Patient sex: M
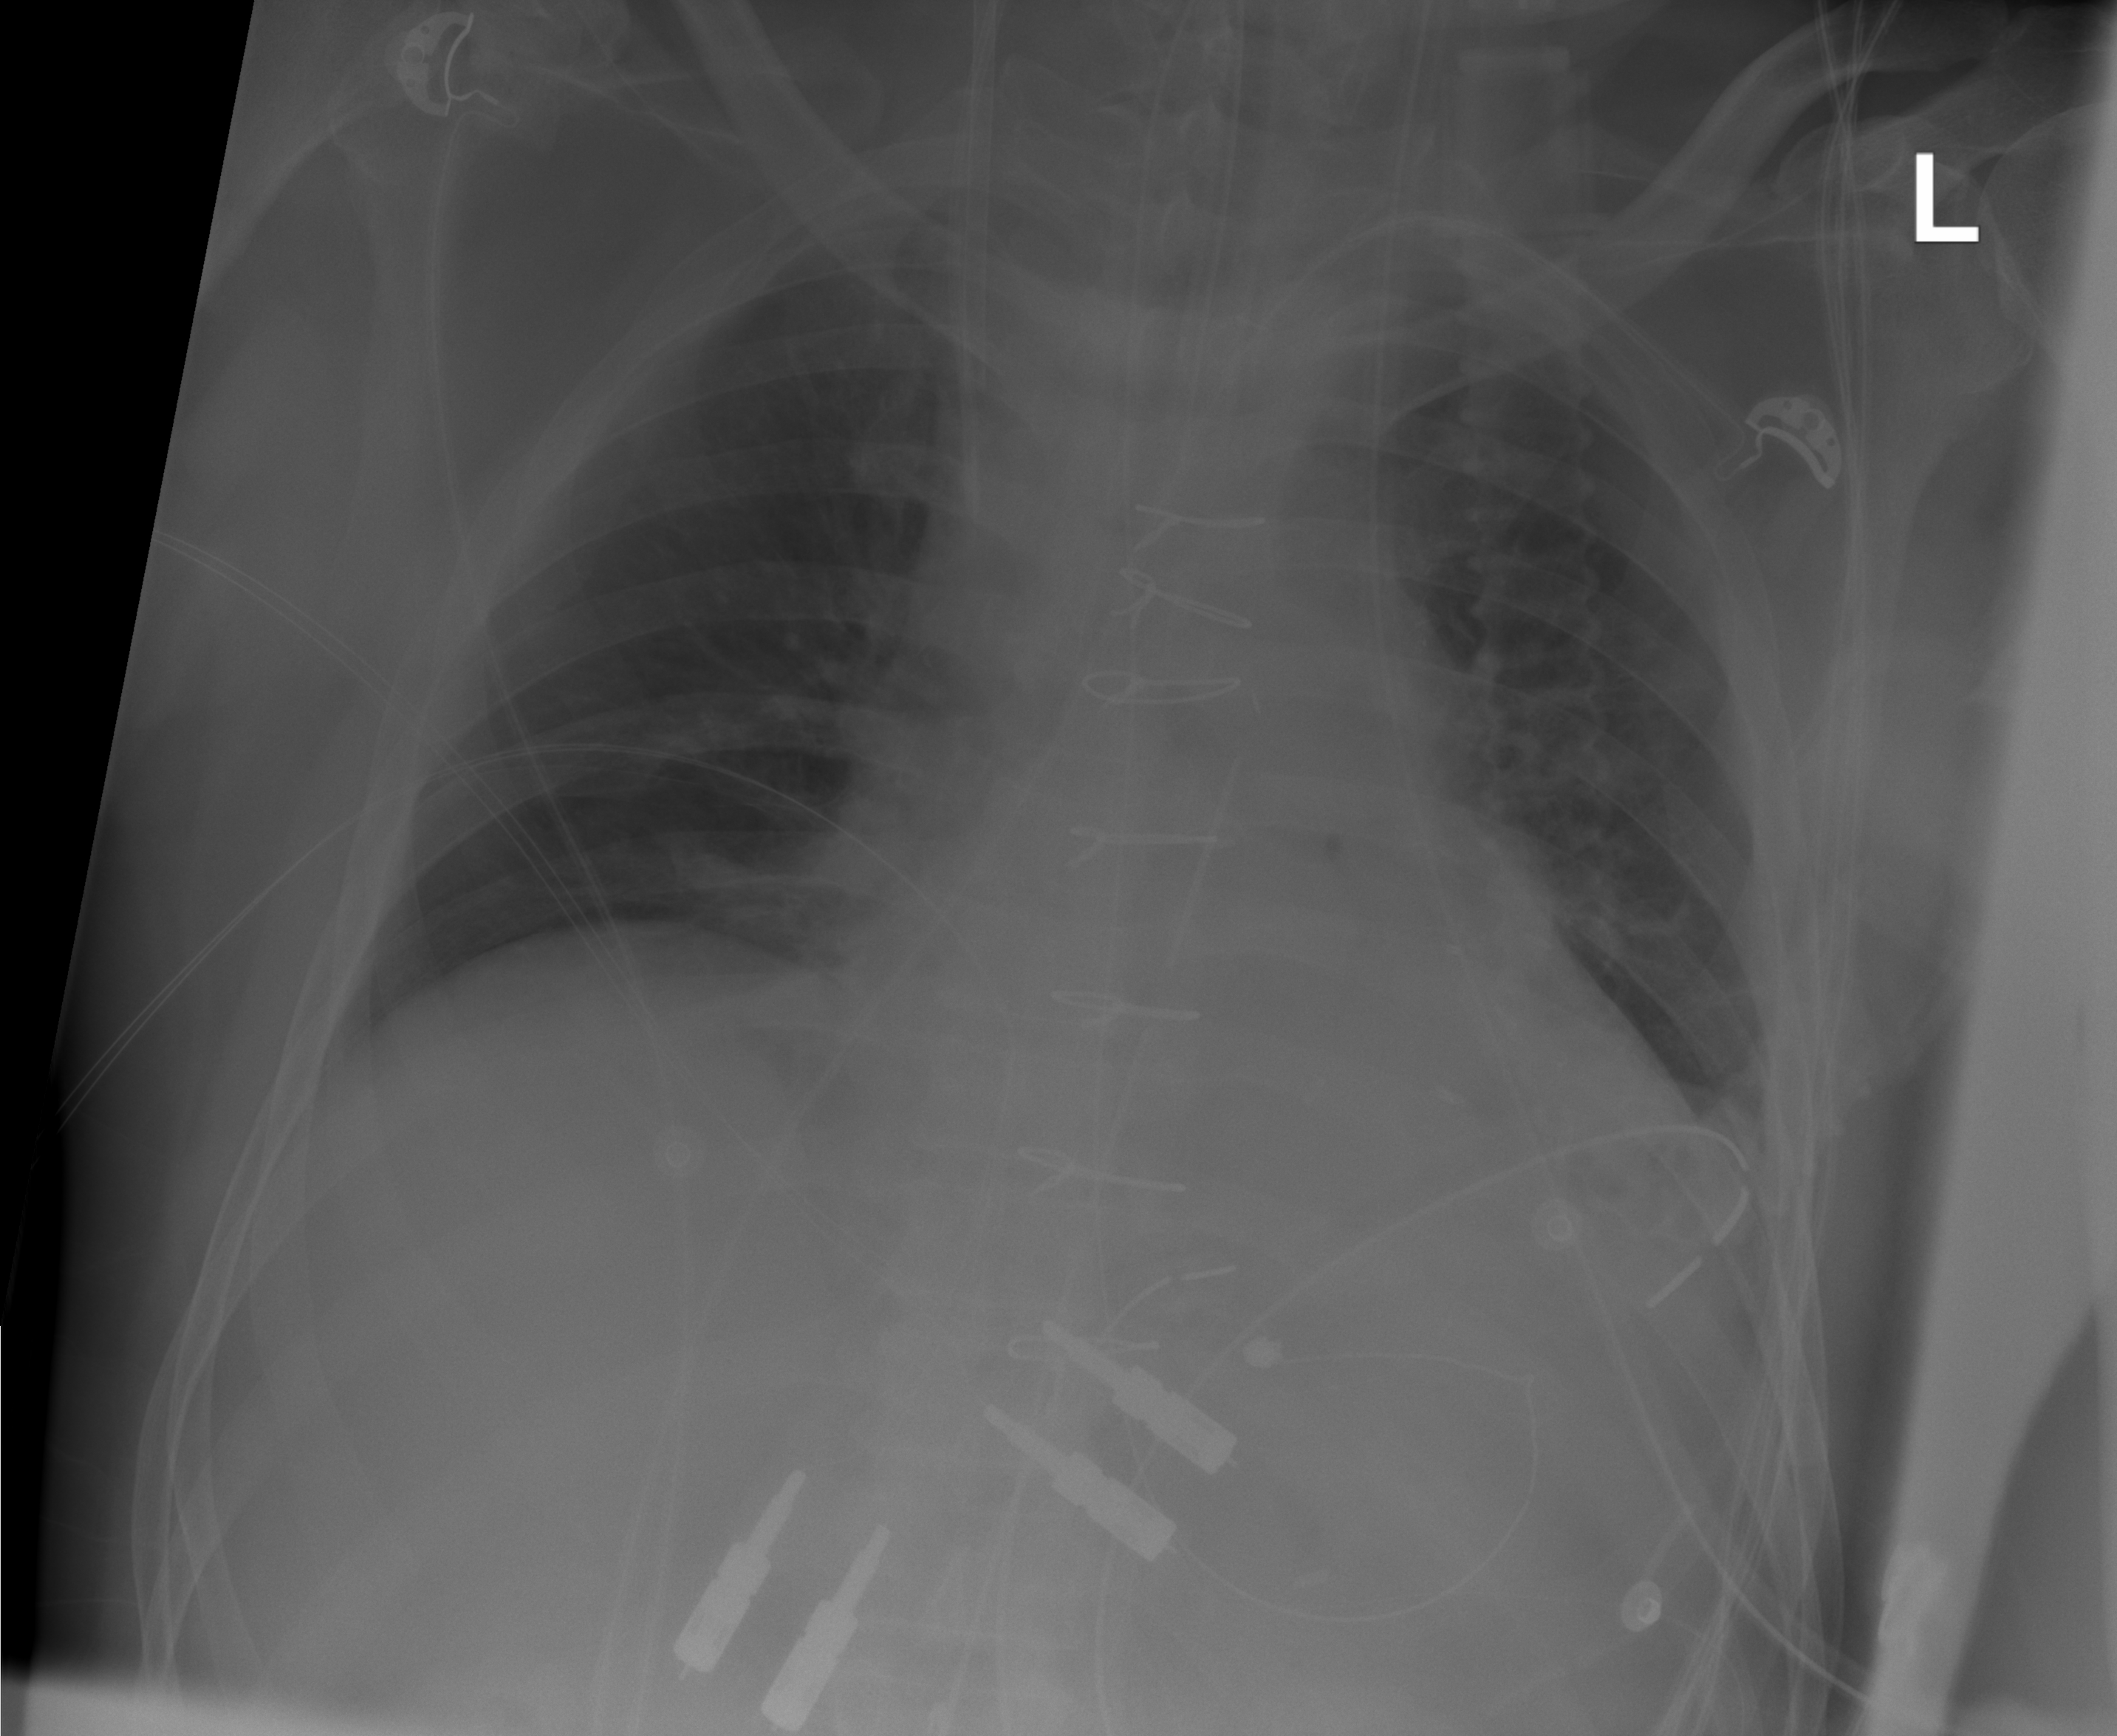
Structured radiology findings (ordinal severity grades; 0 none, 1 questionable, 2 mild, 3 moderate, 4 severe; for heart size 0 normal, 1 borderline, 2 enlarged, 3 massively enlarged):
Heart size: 0
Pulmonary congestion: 0
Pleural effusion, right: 0
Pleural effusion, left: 0
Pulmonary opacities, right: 0
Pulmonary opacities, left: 0
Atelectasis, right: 0
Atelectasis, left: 1